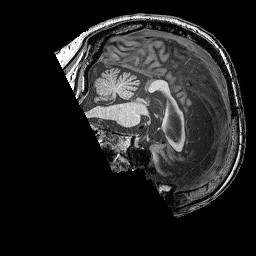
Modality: T1w
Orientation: sagittal
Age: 49
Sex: male
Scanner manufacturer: siemens
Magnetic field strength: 3 T
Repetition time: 2.25 s
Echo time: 0.00411 s